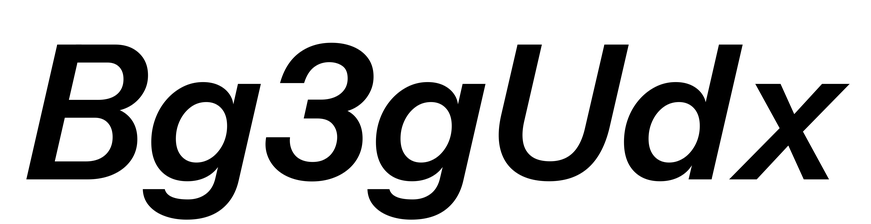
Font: InstrumentSans-Italic_SemiBold_Italic